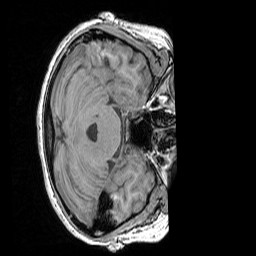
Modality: T1w
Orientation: axial
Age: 27
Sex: female
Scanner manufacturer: siemens
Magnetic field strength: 3 T
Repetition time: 1.83 s
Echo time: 0.00303 s